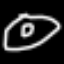
Label: donut